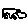
Label: car